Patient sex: M
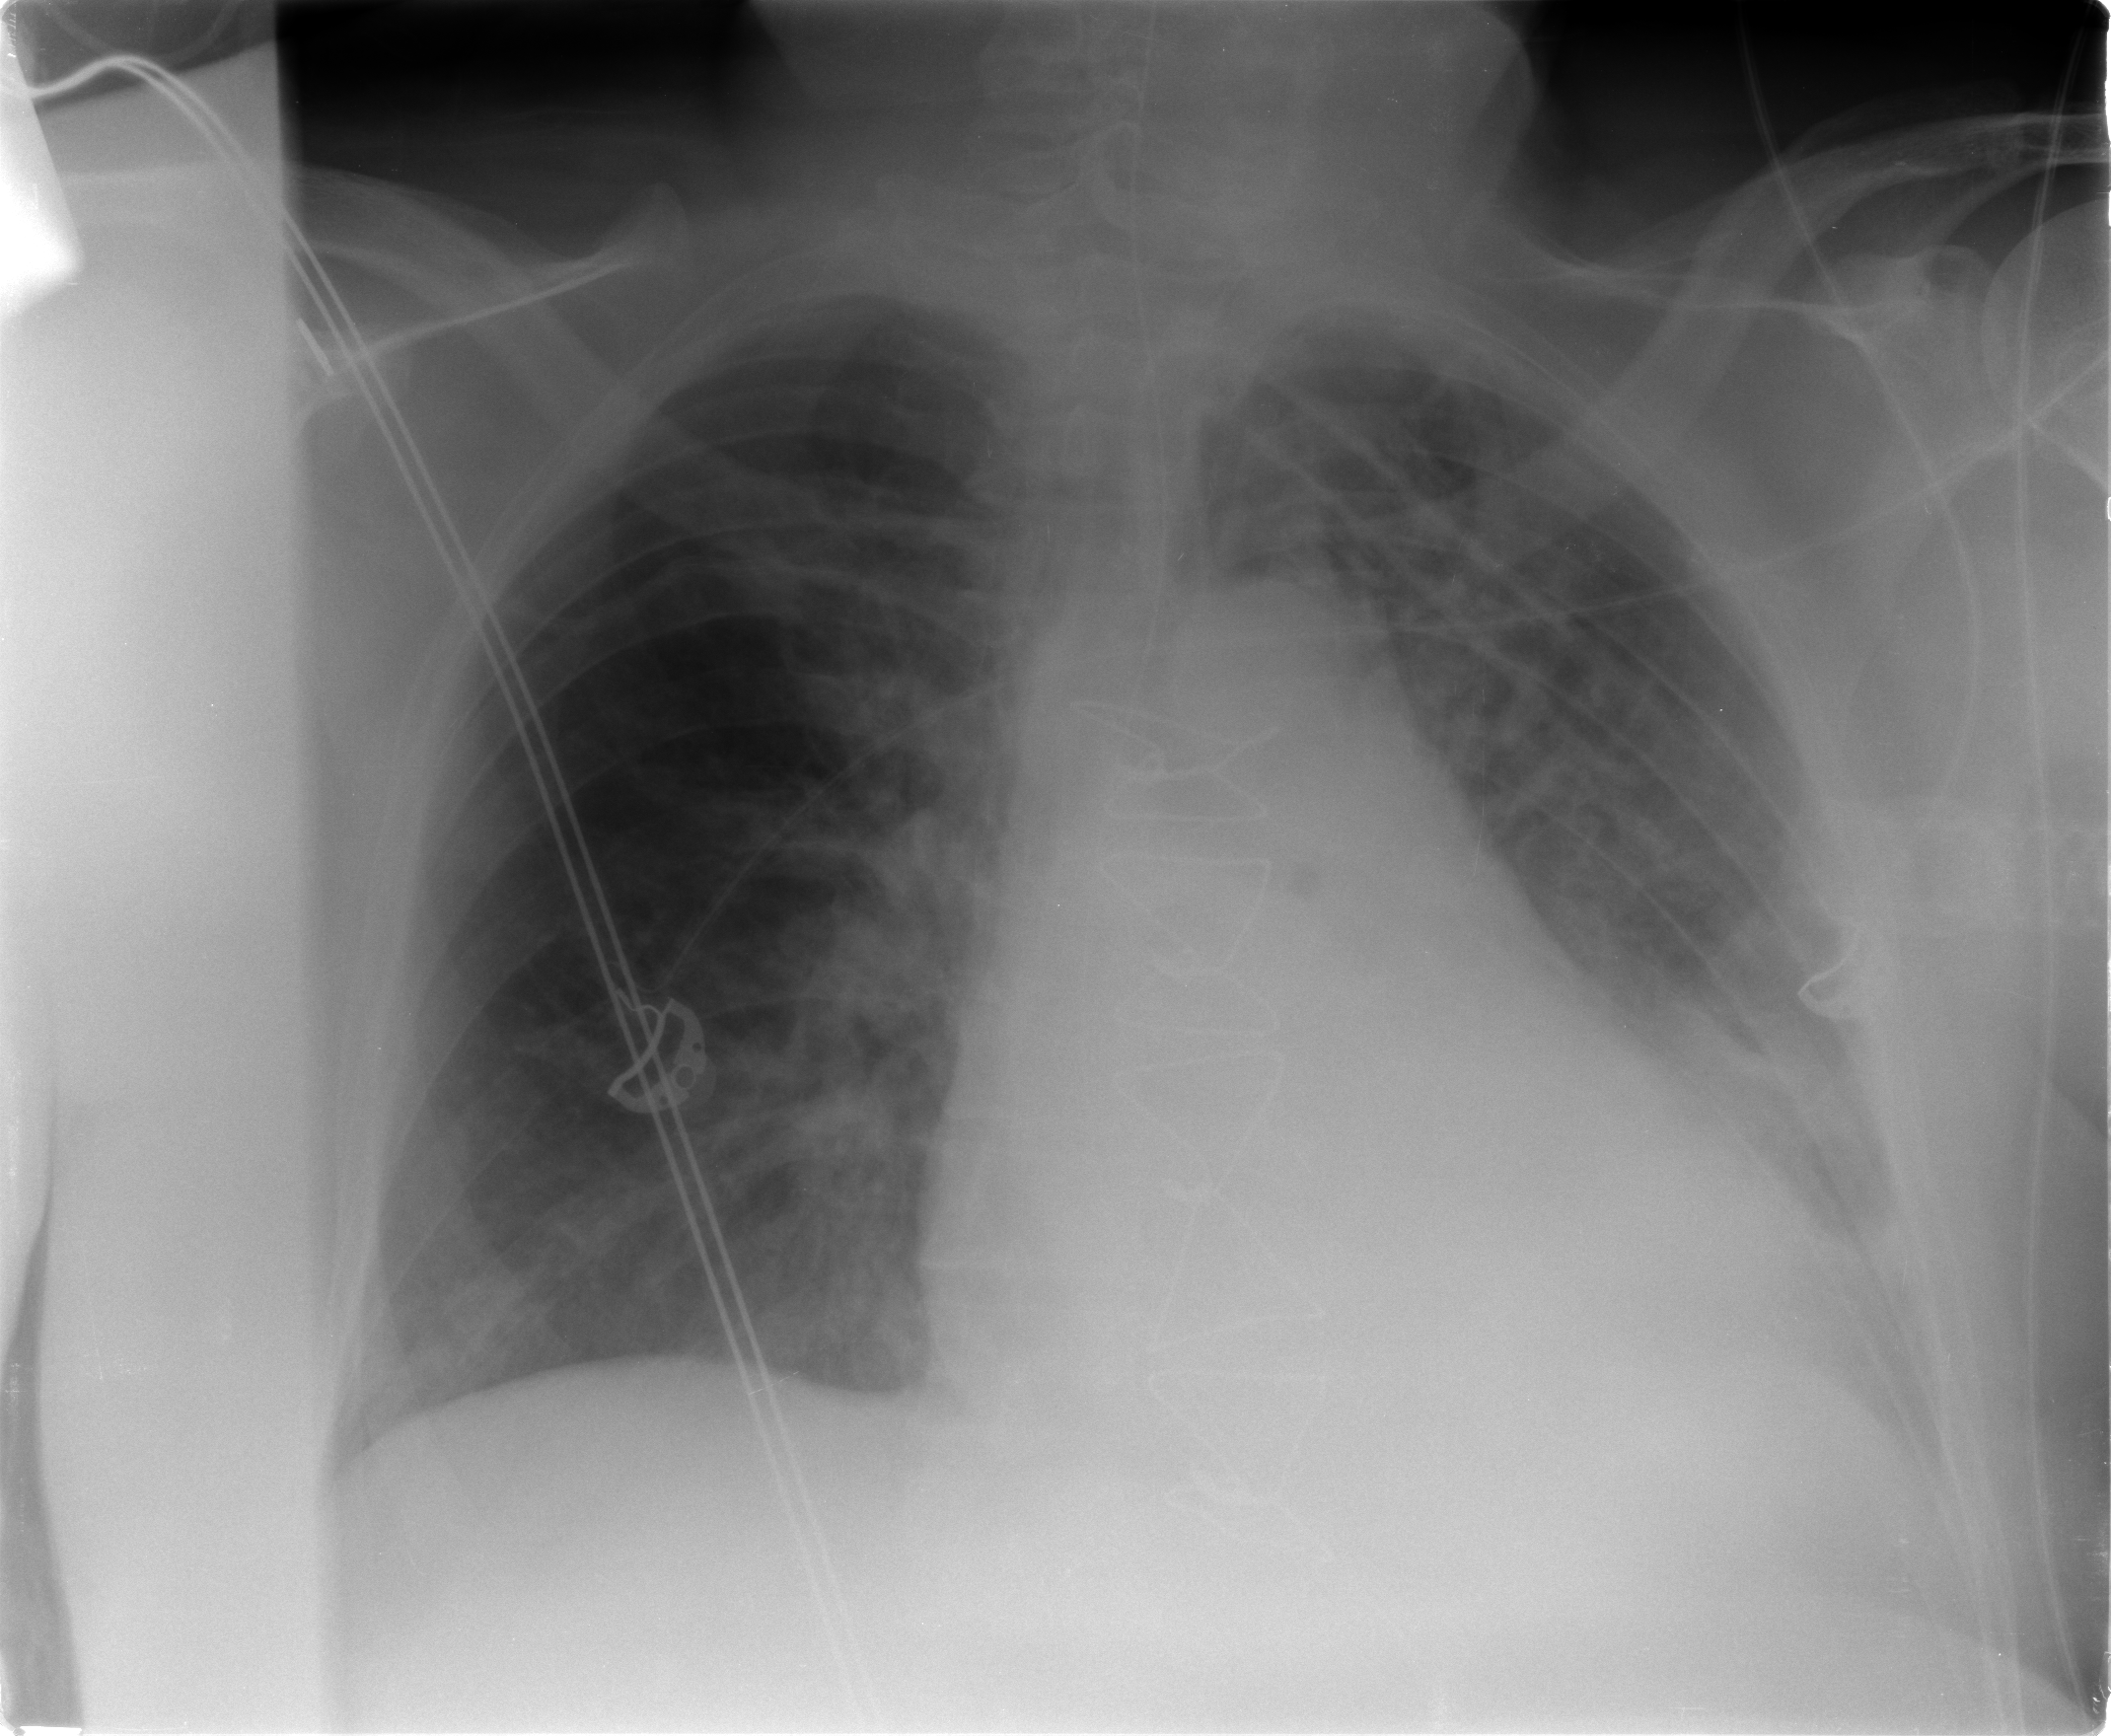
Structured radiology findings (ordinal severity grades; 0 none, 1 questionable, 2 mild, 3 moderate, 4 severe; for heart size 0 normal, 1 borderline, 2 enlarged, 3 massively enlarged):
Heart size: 2
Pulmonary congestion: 1
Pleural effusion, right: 0
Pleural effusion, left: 1
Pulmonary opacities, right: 2
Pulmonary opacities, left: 2
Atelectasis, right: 1
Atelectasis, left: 2